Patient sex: M
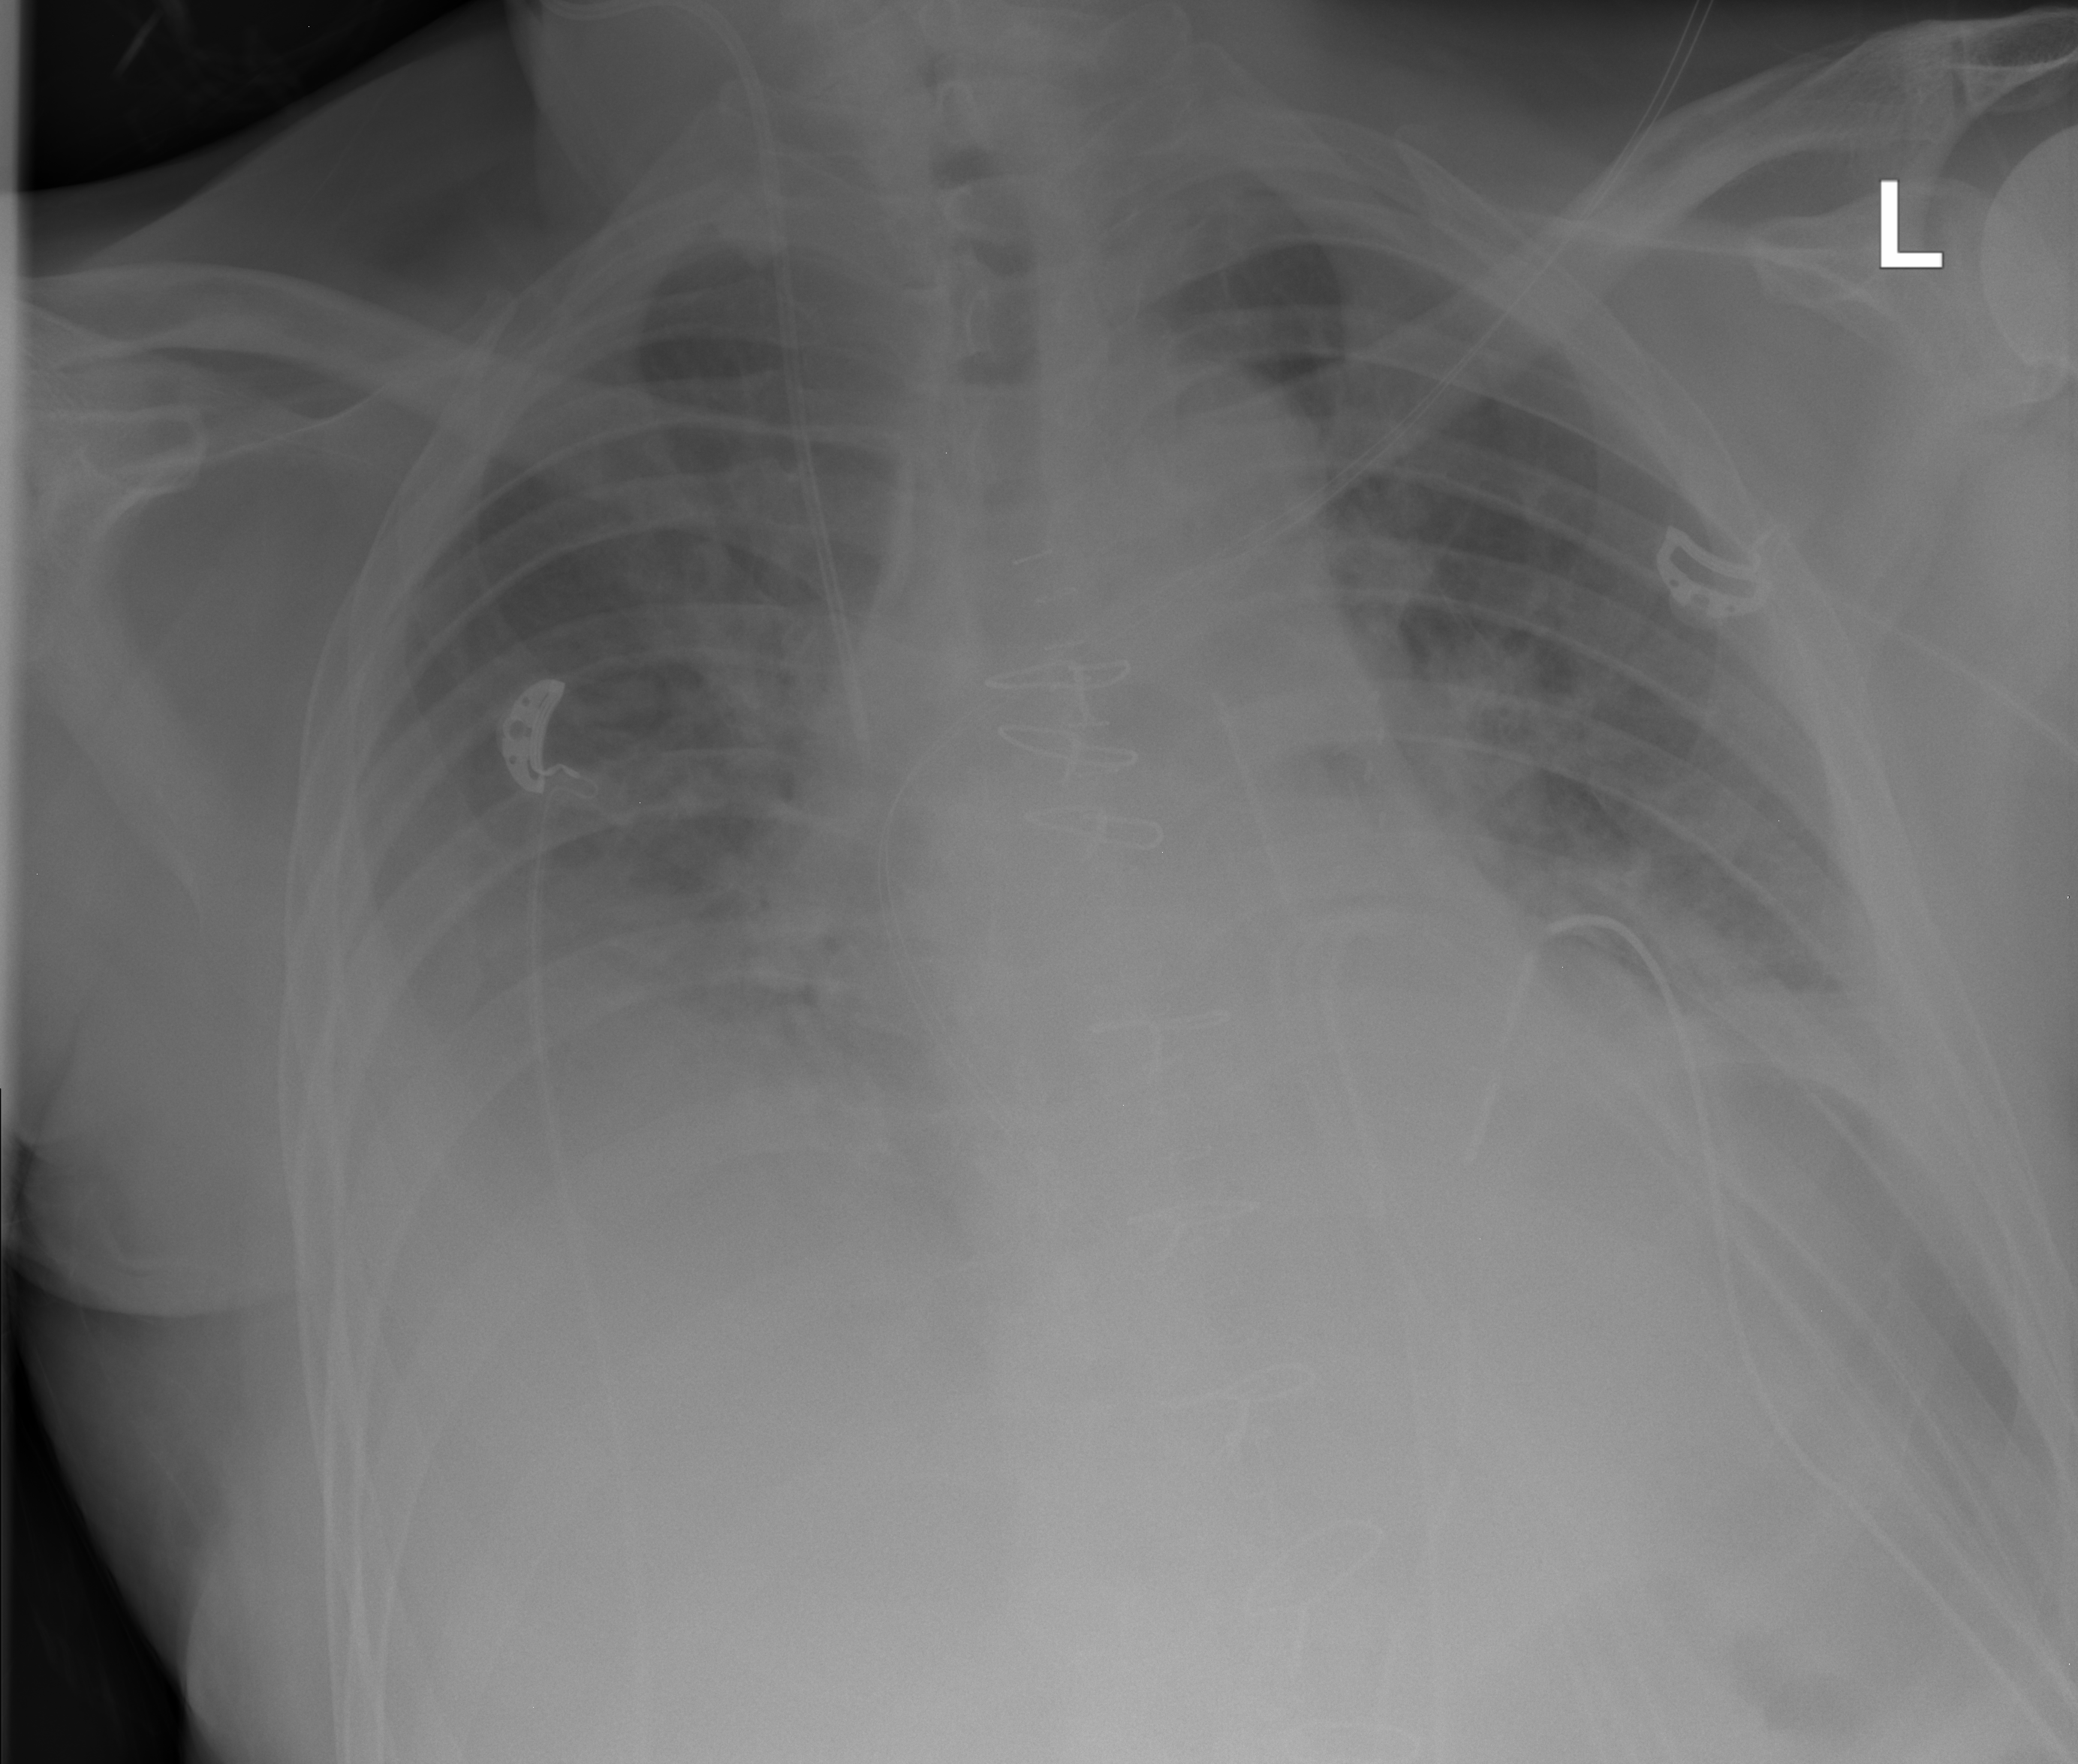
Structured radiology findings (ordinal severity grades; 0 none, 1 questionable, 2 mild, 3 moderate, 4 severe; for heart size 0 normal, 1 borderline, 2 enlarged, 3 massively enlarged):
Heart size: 0
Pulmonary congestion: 0
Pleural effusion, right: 3
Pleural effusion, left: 2
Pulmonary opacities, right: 0
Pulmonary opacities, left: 0
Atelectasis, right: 3
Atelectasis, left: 2